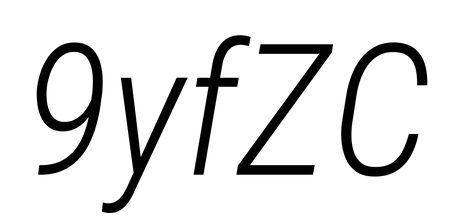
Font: Roboto-Italic_Condensed_Light_Italic